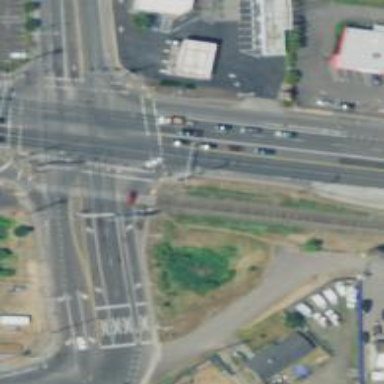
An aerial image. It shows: Railway crossing.